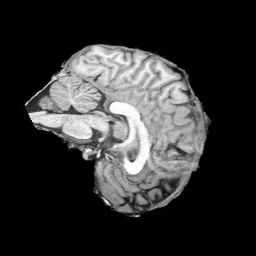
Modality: UNIT1
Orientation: sagittal